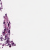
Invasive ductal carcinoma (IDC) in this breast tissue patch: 0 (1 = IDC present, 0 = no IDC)